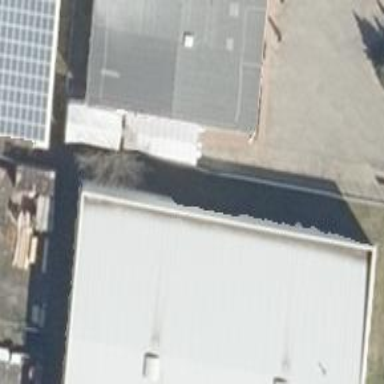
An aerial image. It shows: Hardware shop.